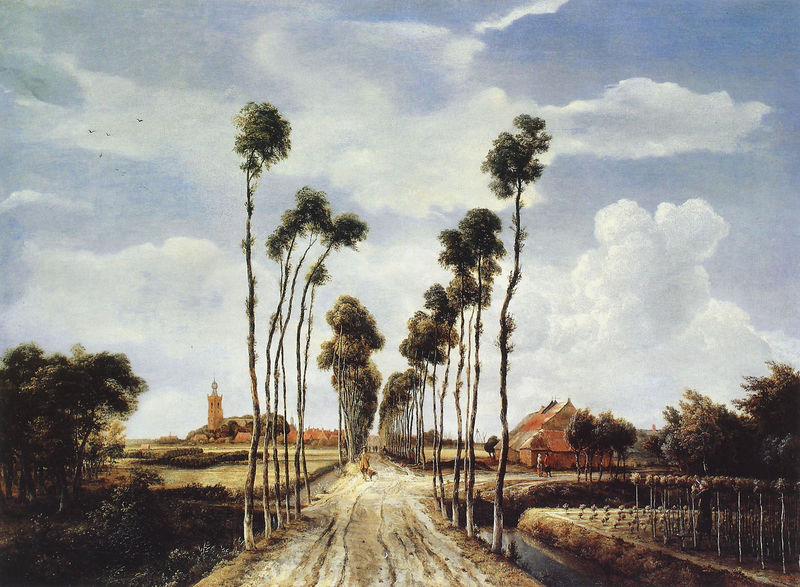
Titel: Die Allee, Middelharnis
Künstler: Meindert Hobbema
Institution: London, National Gallery
Schlagwörter: gemälde, wolken, bäume, landschaft, straße, weg, ebene, flachland, kirche, kinder, turm, italien, allee, bauernhof, bauer, blauer himmel, plantage, graben, baumschule, spazierer, wustrow, staßsse